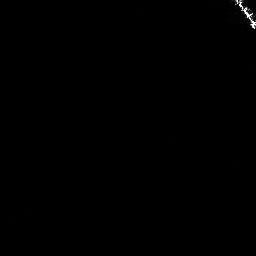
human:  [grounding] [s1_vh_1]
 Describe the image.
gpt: In the satellite image, there is  <ref>1 medium ship </ref> <box>[[90, 0, 99, 10, 0]]</box> located at top right.